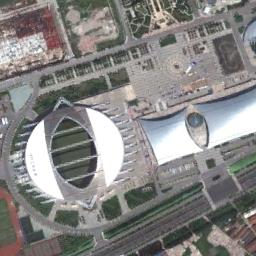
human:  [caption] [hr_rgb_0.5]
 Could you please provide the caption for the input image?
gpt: This stadium is like a white petal with a small river on its side .

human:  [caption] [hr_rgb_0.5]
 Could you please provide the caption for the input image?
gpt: The circular stadium is next to the building and parking lot, With some vegetation next to it .

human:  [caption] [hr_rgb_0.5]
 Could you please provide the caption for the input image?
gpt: There are many buildings of different shapes and sizes next to the stadium .

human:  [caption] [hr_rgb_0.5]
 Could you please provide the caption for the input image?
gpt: The stadium is next to some roads and grass .

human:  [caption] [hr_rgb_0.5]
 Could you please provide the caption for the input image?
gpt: There are some green lawns beside the stadium .